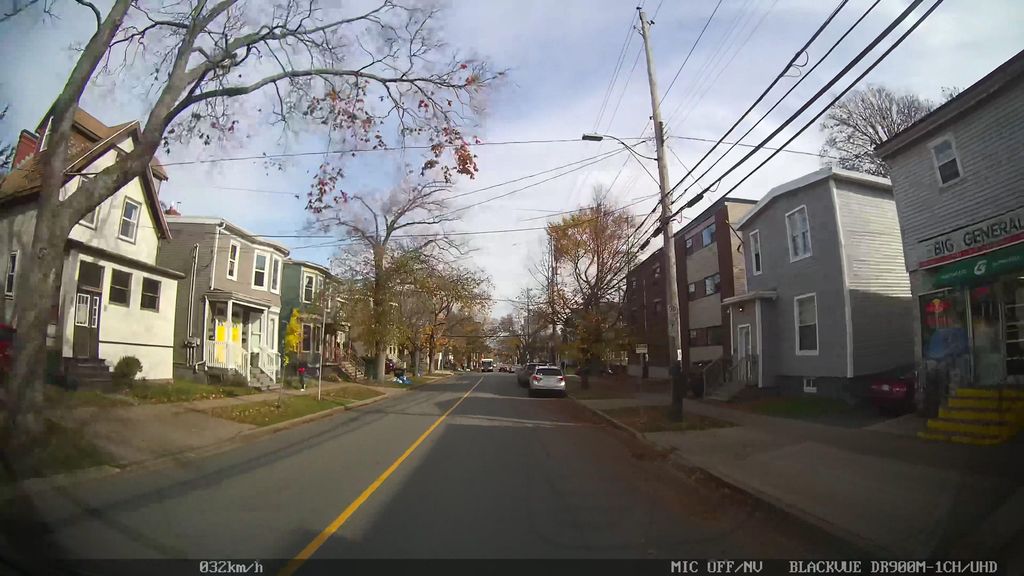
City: halifax